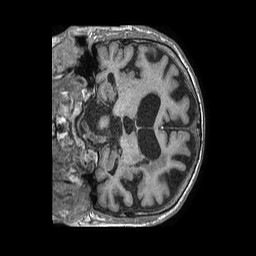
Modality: T1w
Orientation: coronal
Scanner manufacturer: philips
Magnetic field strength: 1.5 T
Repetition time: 0.0078 s
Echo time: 0.003566 s